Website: apple
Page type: customer-info-address
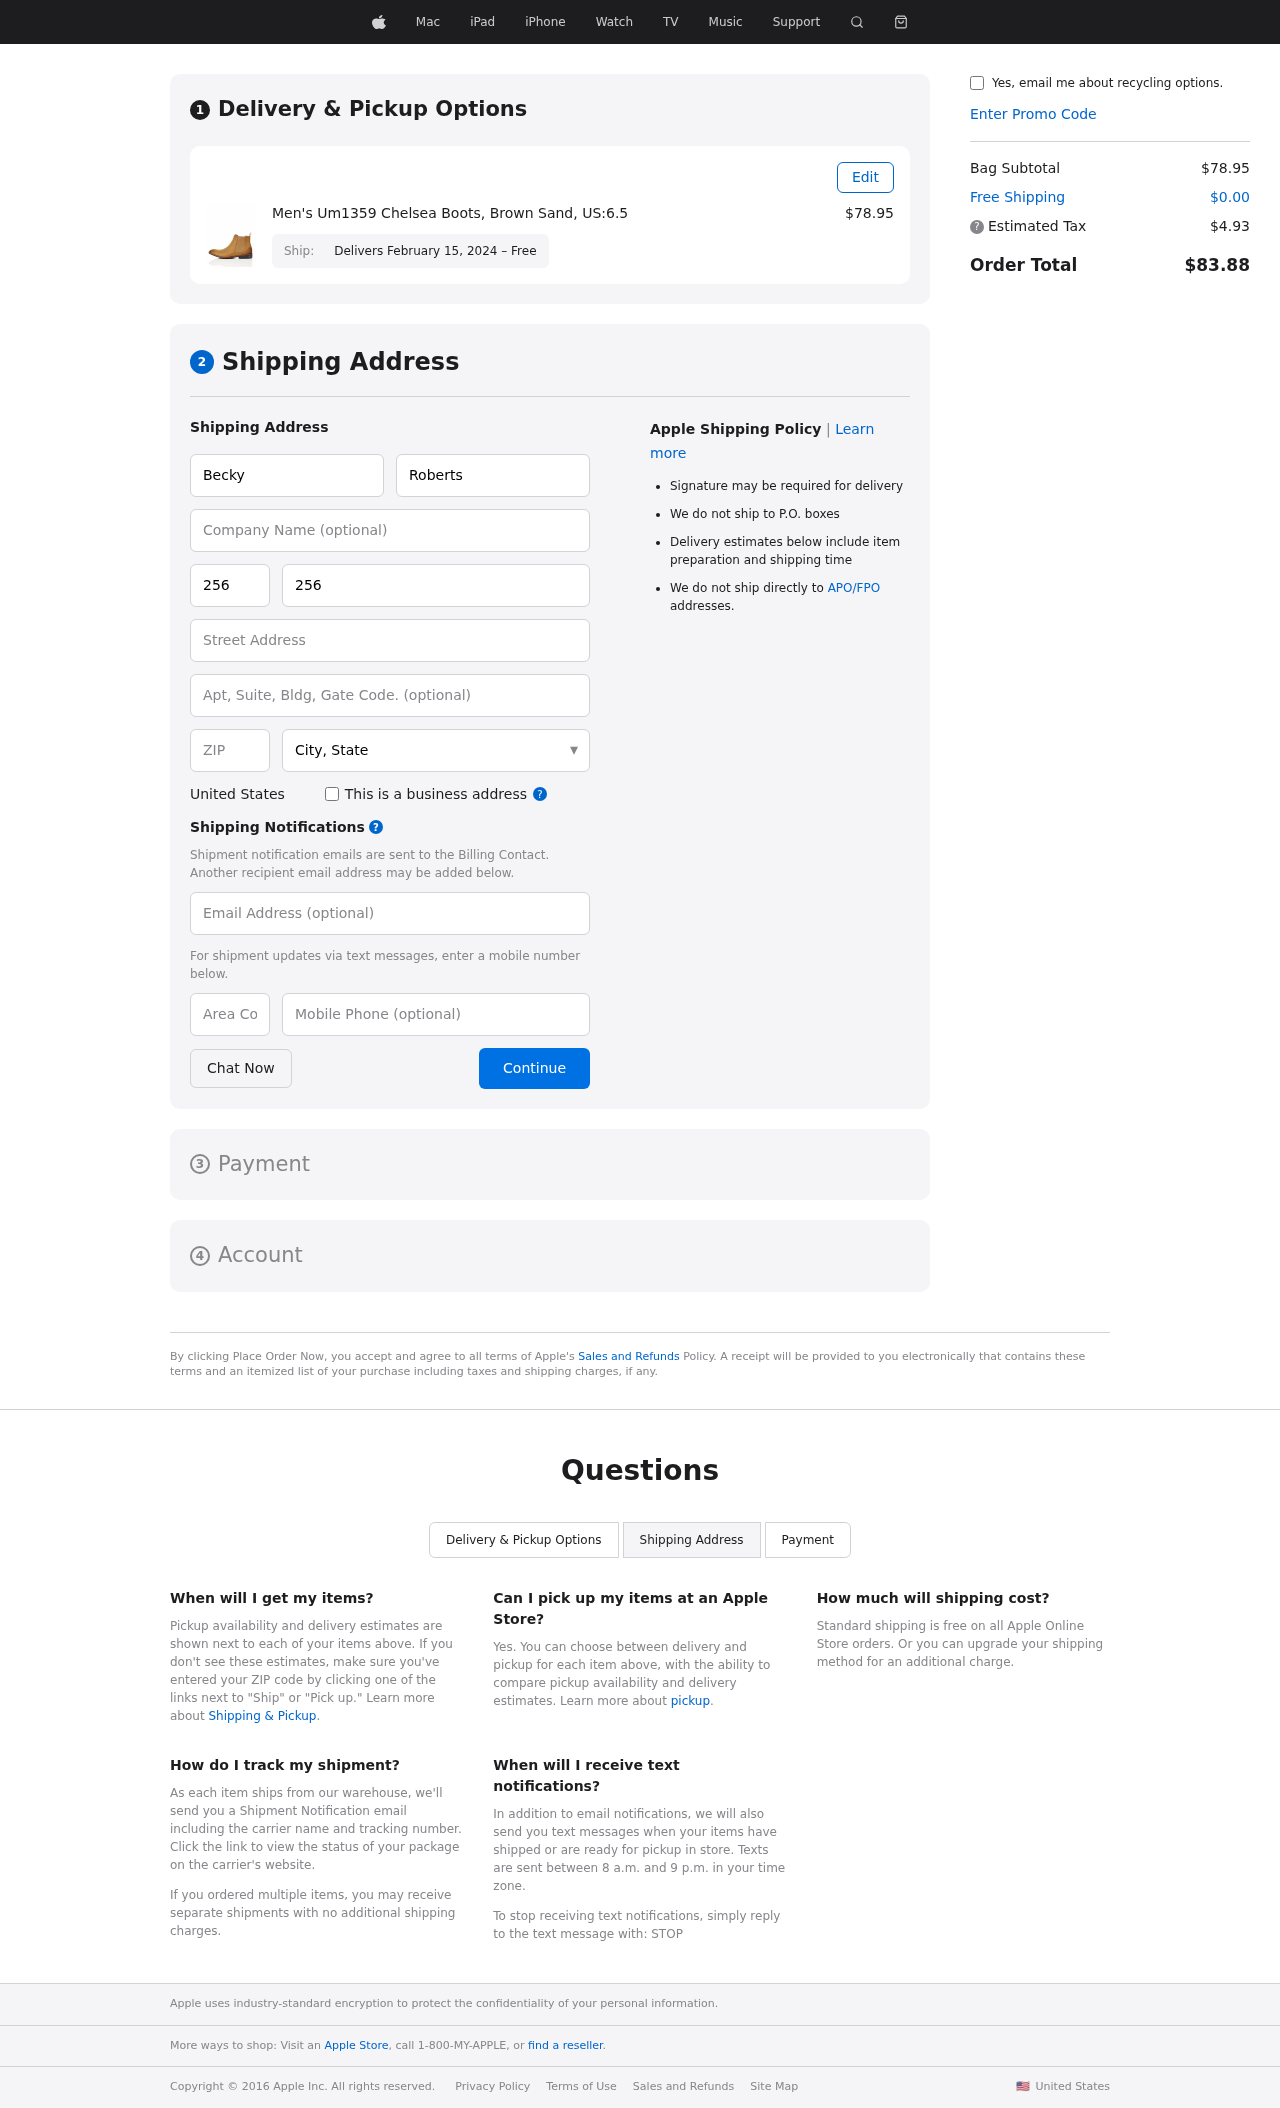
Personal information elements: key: PII_CITY_STATE
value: Carolynhaven, MN
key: PII_COUNTRY
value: United States
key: PII_EMAIL
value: beckyroberts@gmail.com
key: PII_FIRSTNAME
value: Becky
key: PII_LASTNAME
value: Roberts
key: PII_PHONE
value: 2569568404
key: PII_PHONE_ALT
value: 3349430397
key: PII_PHONE_ALT_AREA
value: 334
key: PII_PHONE_AREA
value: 256
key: PII_POSTCODE
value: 77422
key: PII_STREET
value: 82126 Samuel Cliff Suite 578
Product elements: key: PRODUCT1_NAME
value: Men's Um1359 Chelsea Boots, Brown Sand, US:6.5
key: PRODUCT1_PRICE
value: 78.95
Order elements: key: ORDER_DELIVERY_DATE
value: Delivers February 15, 2024 – Free
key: ORDER_SUBTOTAL
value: $78.95
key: ORDER_SHIPPING_COST
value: $0.00
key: ORDER_TAX
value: $4.93
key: ORDER_TOTAL
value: $83.88